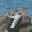
Label: 9